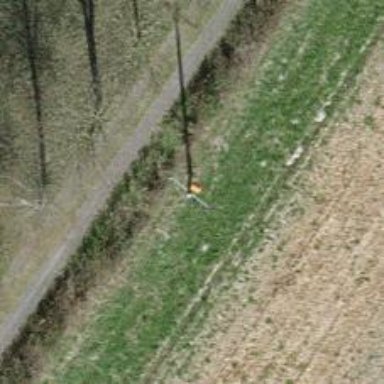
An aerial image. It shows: Pole supporting pipeline marker with roof cover.